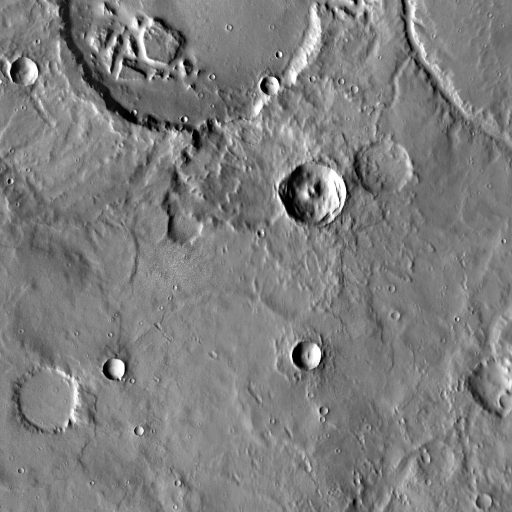
Crater classes present: Background, Other, Layered, Buried, Secondary